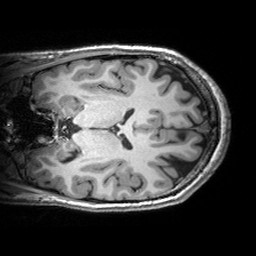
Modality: T1w
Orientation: coronal
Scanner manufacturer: siemens
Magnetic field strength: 3 T
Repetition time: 2.53 s
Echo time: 0.00299 s